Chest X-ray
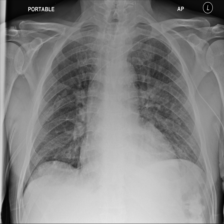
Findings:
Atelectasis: negative
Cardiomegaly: negative
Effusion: positive
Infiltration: negative
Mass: negative
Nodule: negative
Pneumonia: negative
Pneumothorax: negative
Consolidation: negative
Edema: positive
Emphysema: negative
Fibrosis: negative
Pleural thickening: negative
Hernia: negative